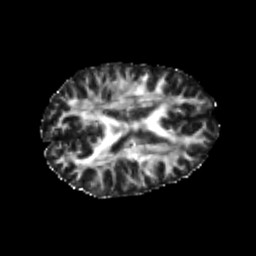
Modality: FA
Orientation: axial
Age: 20
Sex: female
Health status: healthy
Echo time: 0.074 s